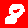
Digit: 8